Question: I want to know how the map-stage and reduce stage-progress is calculated when a job is running in Hadoop MapReduce.

I went into JobClient.java to search for clues and I think JobStatus.java stores all this information but I could not find how the percentage is calculated/updated.
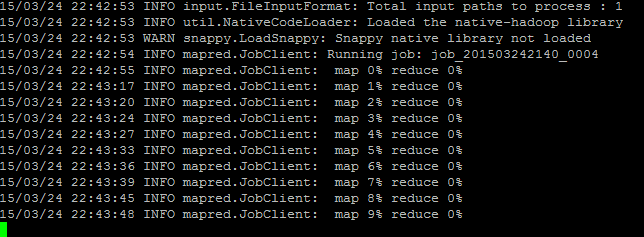
Answer: From 'org.apache.hadoop.mapred.JobInProgress#updateTaskStatus':
'''
double progressDelta = tip.getProgress() - oldProgress;
if (tip.isMapTask()) {
this.status.setMapProgress((float) (this.status.mapProgress() +
progressDelta / maps.length));
} else {
this.status.setReduceProgress((float) (this.status.reduceProgress() +
(progressDelta / reduces.length)));
}
'''
Basically, it is the averaged progress across all the tasks.